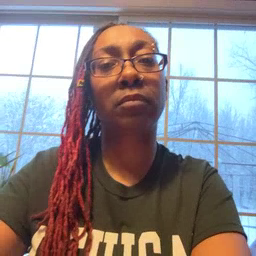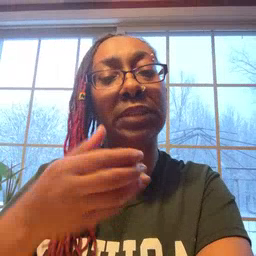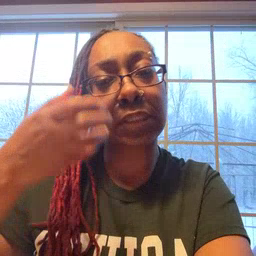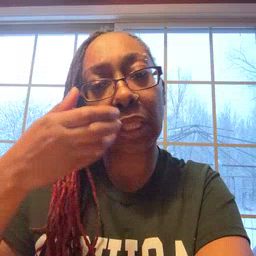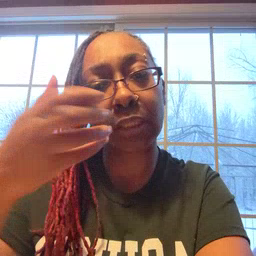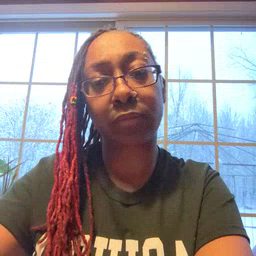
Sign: cereal